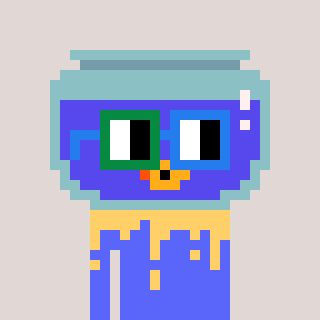
a pixel art character with square green and blue glasses, a goldfish-shaped head and a purple-colored body on a warm background